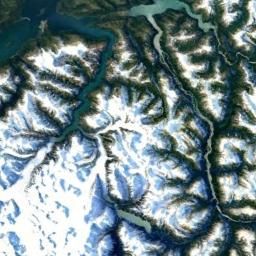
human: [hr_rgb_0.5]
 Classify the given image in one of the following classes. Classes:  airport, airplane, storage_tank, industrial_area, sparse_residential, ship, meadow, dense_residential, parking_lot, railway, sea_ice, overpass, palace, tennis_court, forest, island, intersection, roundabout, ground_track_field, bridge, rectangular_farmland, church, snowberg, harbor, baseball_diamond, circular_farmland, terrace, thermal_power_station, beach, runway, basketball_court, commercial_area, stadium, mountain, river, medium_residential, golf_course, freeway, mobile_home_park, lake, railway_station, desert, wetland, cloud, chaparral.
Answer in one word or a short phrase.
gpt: snowberg